Question: In SQL Server 2008, I have 3 tables: Definitions, Params, and Items. The fist table contains the min and max value that a Param may be. Params contains 0 or more parameters against a given definition, for an item. I wish to get the valid Item IDs by doing the appropriate conditional joins/evals.
To illustrate:

ItemID = 1 would be returned because nothing in Params violates Definitions.Min|Max.
ItemsID = 2 would not be returned because Hi = 103 violates Definitions.Max where DefID = 2. Given this, the fact the last entry violates Definitions.Low is inconsequential, but shown for clear illustration.
ItemID = 3 will match because it has a Param that is within range. There is no need to join all Definitions.
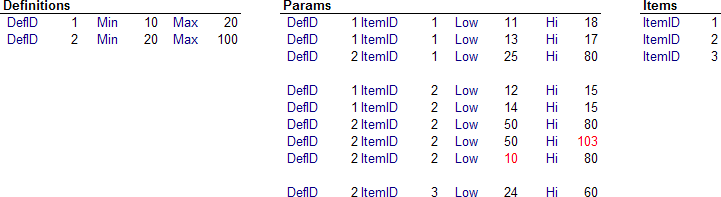
Answer: How about
'''
SELECT *
FORM Items i INNER JOIN
Params p ON i.ItemID = p.ItemID INNER JOIN
Definitions d ON p.DefinationID = d.DEfinationID
WHERE p.Hi <= d.Max
AND p.Low >= d.Min
'''
Have a look at this full example
'''
DECLARE @Items TABLE(
ItemID INT
)
DECLARE @Params TABLE(
DefID INT,
ItemID INT,
Low FLOAT,
Hi FLOAT
)
DECLARE @Defs TABLE(
DefID INT,
[Min] FLOAT,
[Max] FLOAT
)
INSERT INTO @Items SELECT 1
INSERT INTO @Items SELECT 2
INSERT INTO @Items SELECT 3
INSERT INTO @Params SELECT 1, 1, 11, 18
INSERT INTO @Params SELECT 1, 1, 13, 17
INSERT INTO @Params SELECT 2, 1, 25, 80
INSERT INTO @Params SELECT 1, 2, 12, 15
INSERT INTO @Params SELECT 1, 2, 14, 15
INSERT INTO @Params SELECT 2, 2, 50, 80
INSERT INTO @Params SELECT 2, 2, 50, 103
INSERT INTO @Params SELECT 2, 2, 10, 80
INSERT INTO @Params SELECT 2, 3, 24, 60
INSERT INTO @Defs SELECT 1, 10, 20
INSERT INTO @Defs SELECT 2, 20, 100
;WITH InvalidValues AS (
SELECT DISTINCT
i.ItemID
FROM @Items i INNER JOIN
@Params p ON i.ItemID = p.ItemID INNER JOIN
@Defs d ON p.DefID = d.DefID
WHERE p.Low < d.[Min]
OR p.Hi > d.[Max]
)
SELECT *
FROM @Items i
WHERE NOT EXISTS (
SELECT 1
FROM InvalidValues
WHERE ItemID = i.ItemID
)
AND EXISTS (
SELECT 1
FROM @Params p
WHERE ItemID = i.ItemID
)
'''
'''
ItemID
1
3
'''